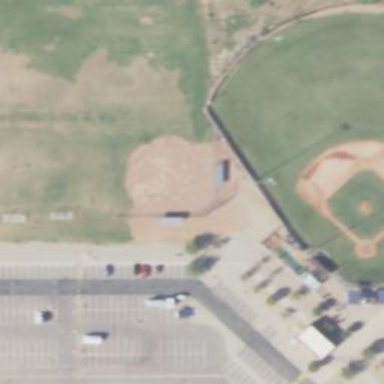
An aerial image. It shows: Softball pitch for baseball enthusiasts.